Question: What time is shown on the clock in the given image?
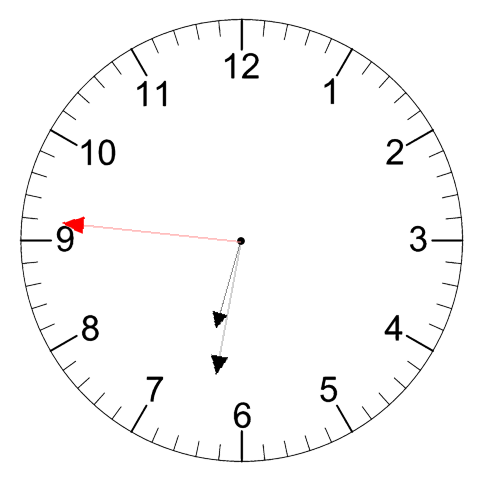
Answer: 06:31:46